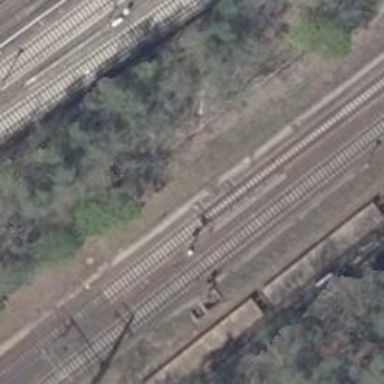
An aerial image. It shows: Railway signal.